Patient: sex M, age 47
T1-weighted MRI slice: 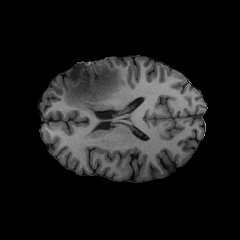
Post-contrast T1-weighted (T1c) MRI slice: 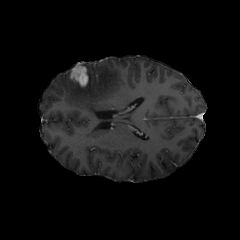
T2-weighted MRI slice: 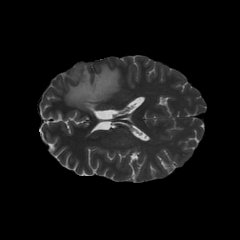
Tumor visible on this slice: yes
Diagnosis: Glioblastoma, IDH-wildtype
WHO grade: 4